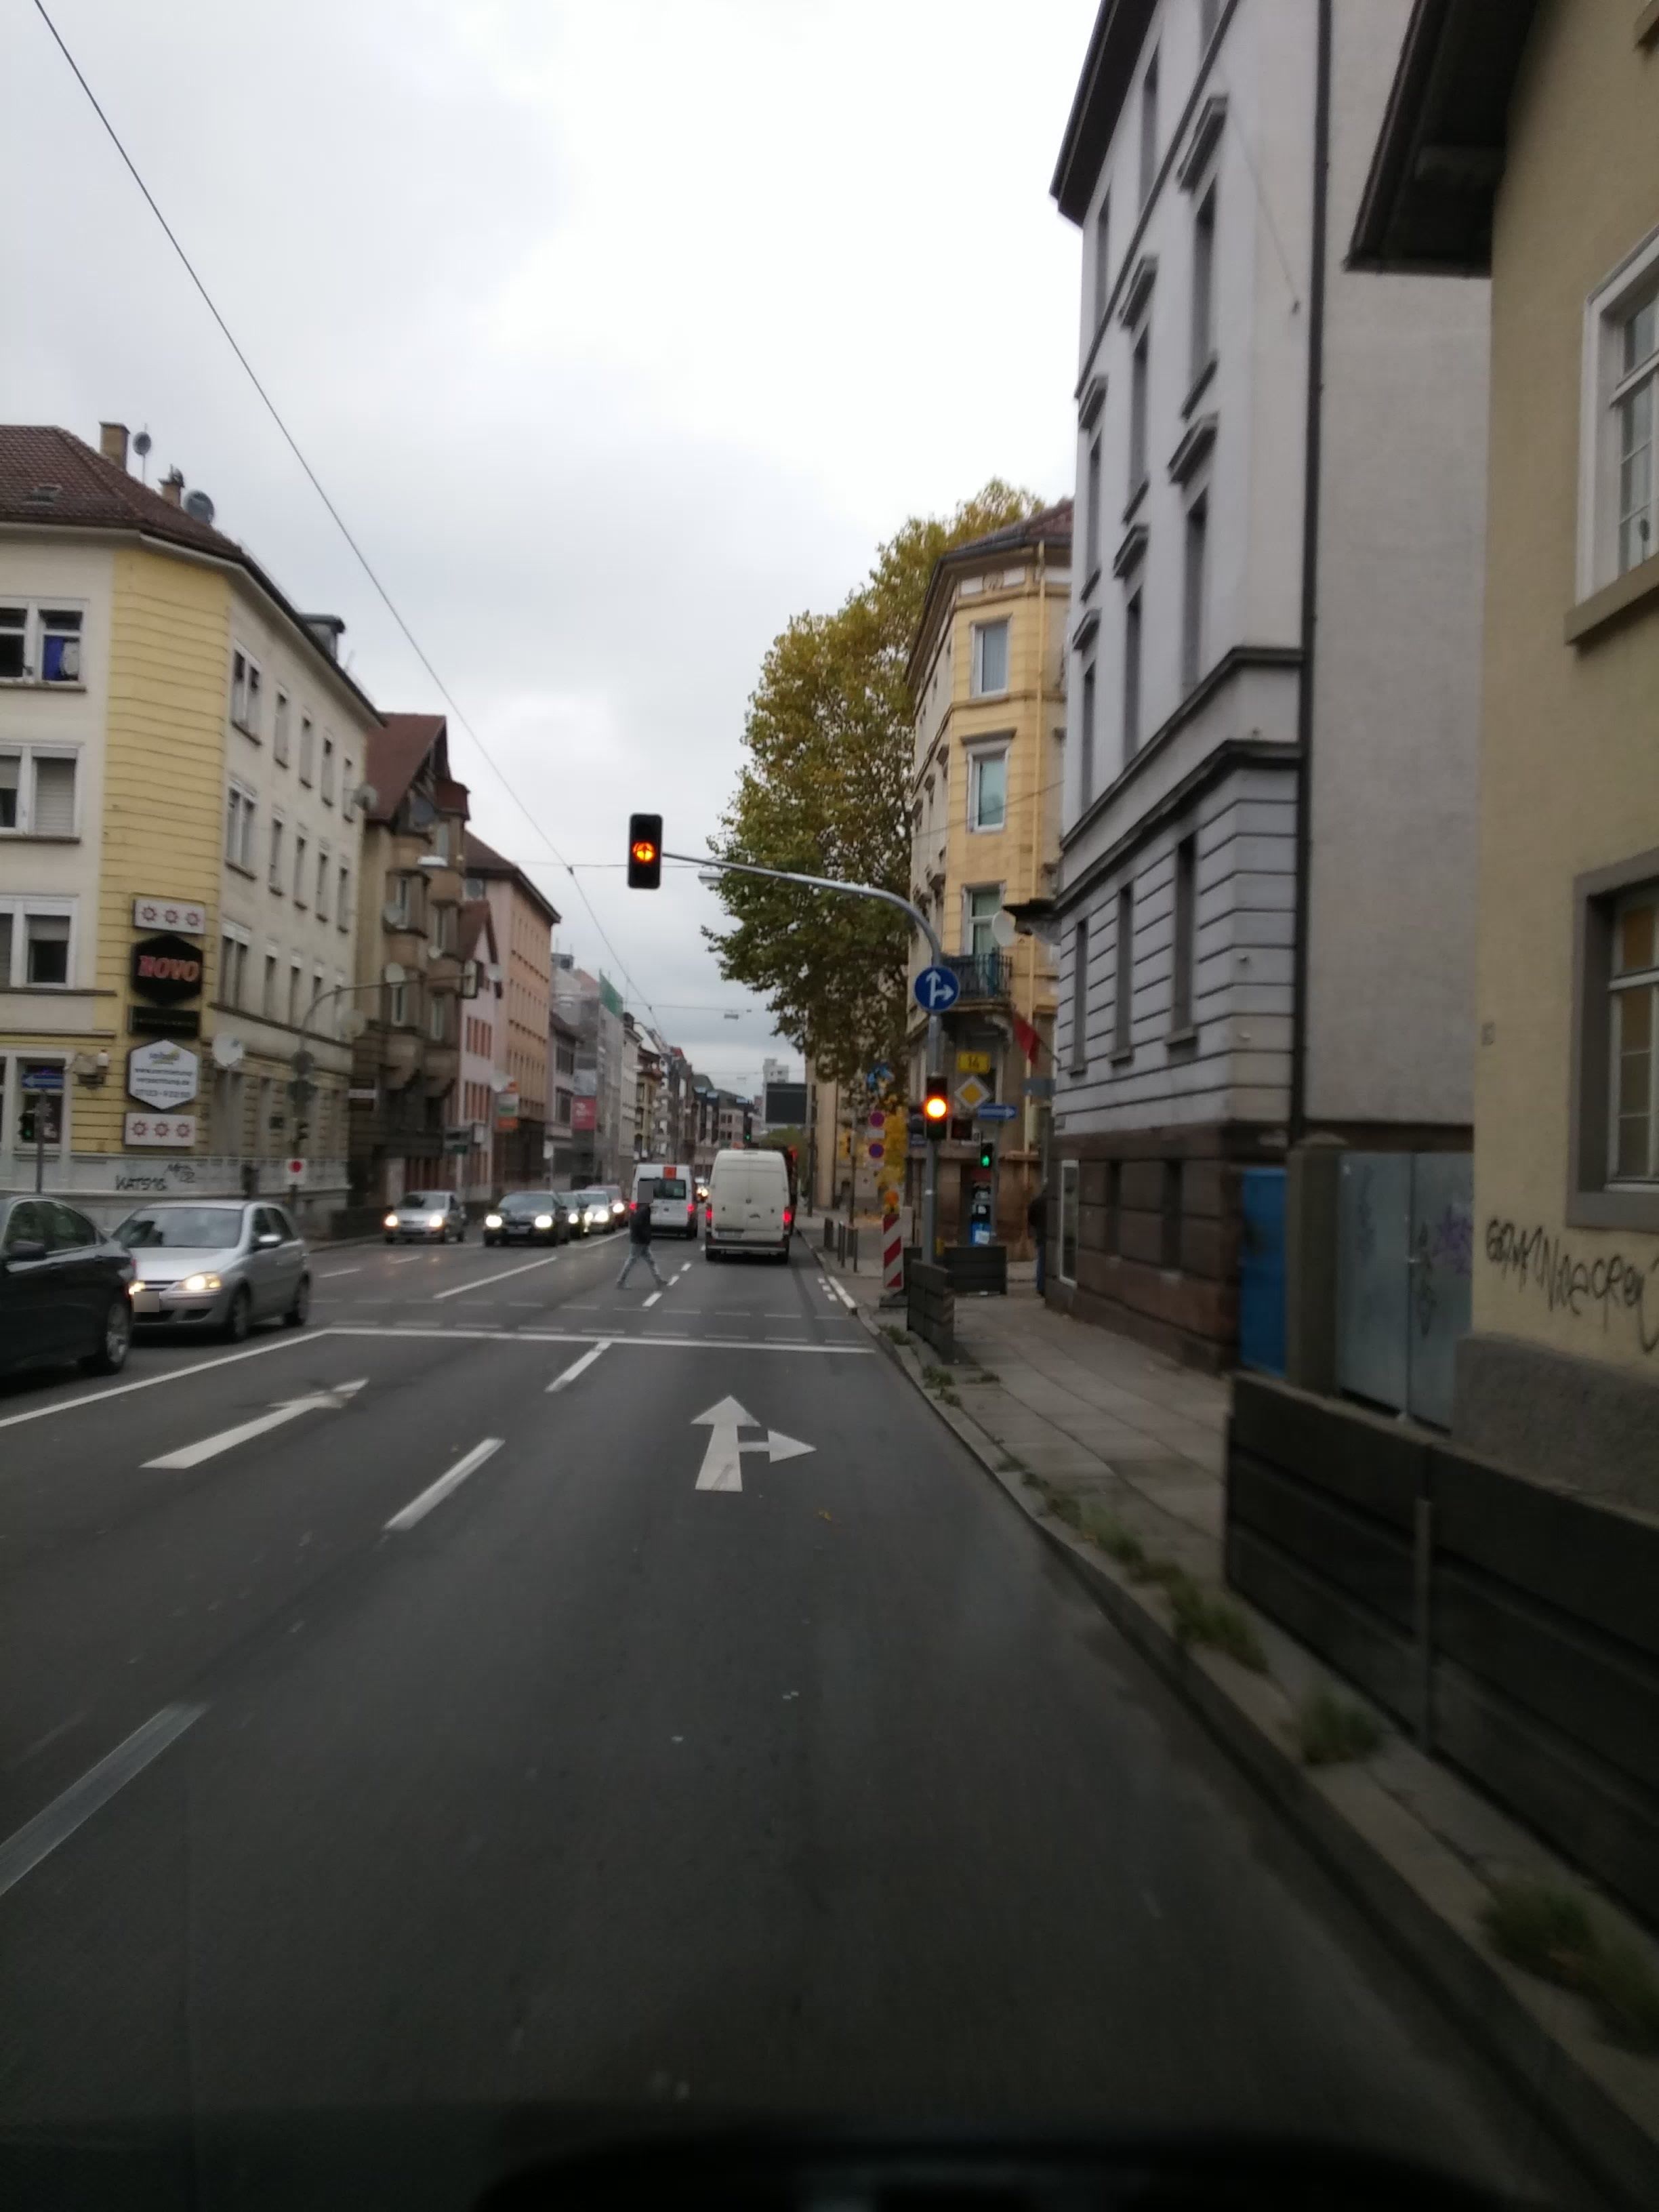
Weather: cloudy
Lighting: day
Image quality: good
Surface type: driving surface
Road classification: primary
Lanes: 4
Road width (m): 13
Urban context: urban centre
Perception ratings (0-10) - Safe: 7.12, Lively: 8.12, Beautiful: 7.91, Boring: 1.74, Depressing: 3.95, Wealthy: 5.78